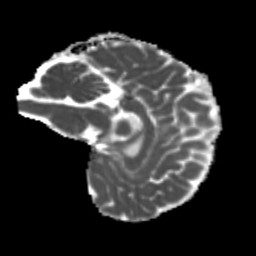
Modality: MD
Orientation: sagittal
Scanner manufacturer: siemens
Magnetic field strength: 3 T
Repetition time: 4 s
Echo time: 0.0594 s